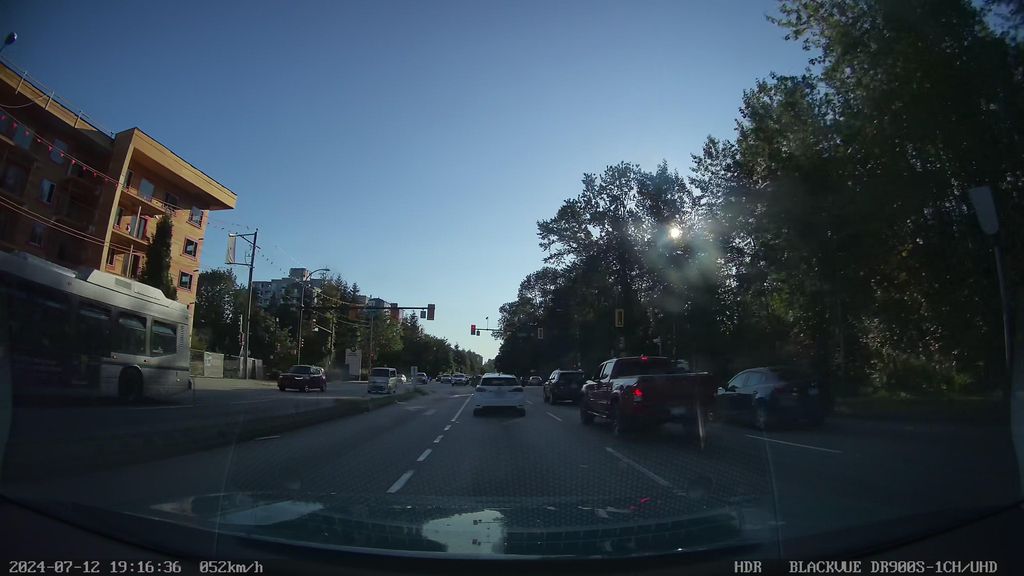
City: vancouver